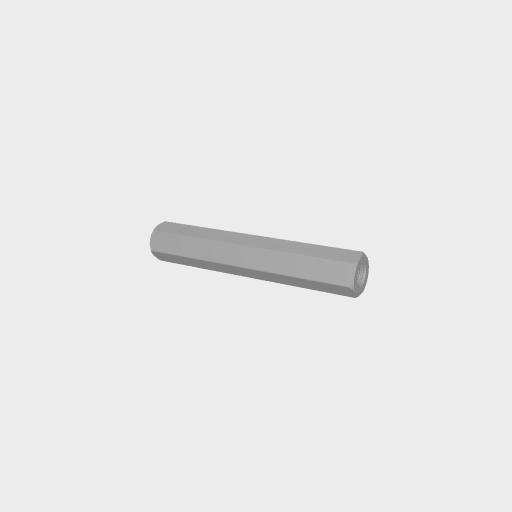
Part: Standoff8RID43